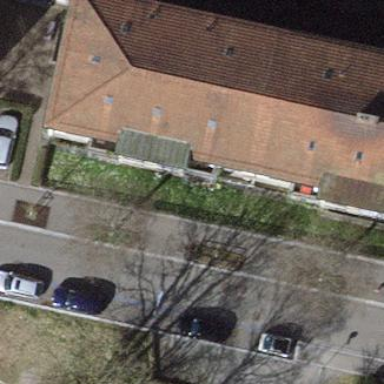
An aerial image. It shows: Hipped-roof building with apartments.